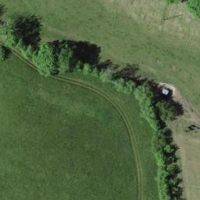
EUNIS habitat code: 25
Species observed at this site:
Zebrina detrita